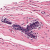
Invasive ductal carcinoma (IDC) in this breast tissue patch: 0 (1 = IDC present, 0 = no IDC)